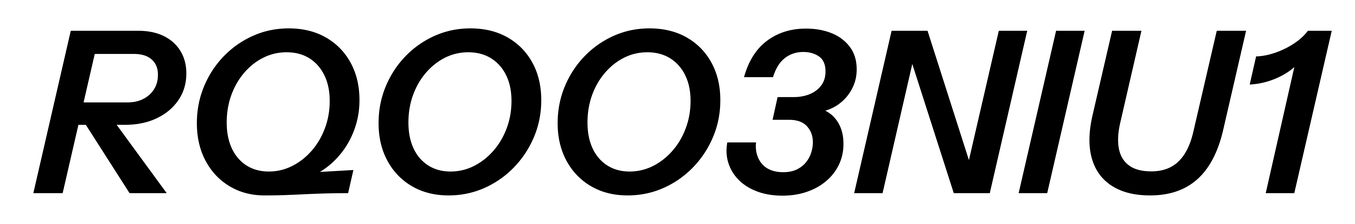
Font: InstrumentSans-Italic_SemiBold_Italic